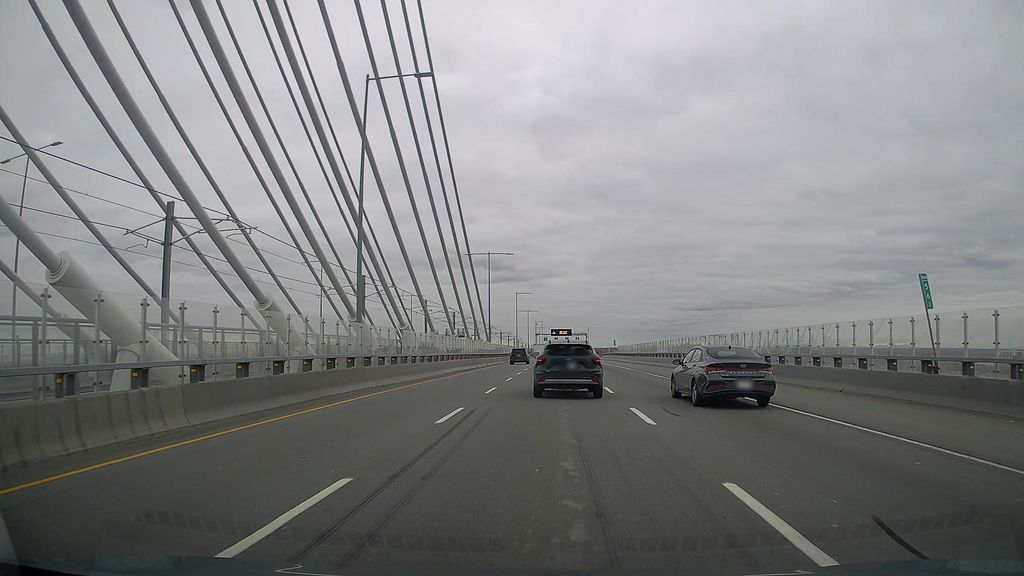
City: montreal